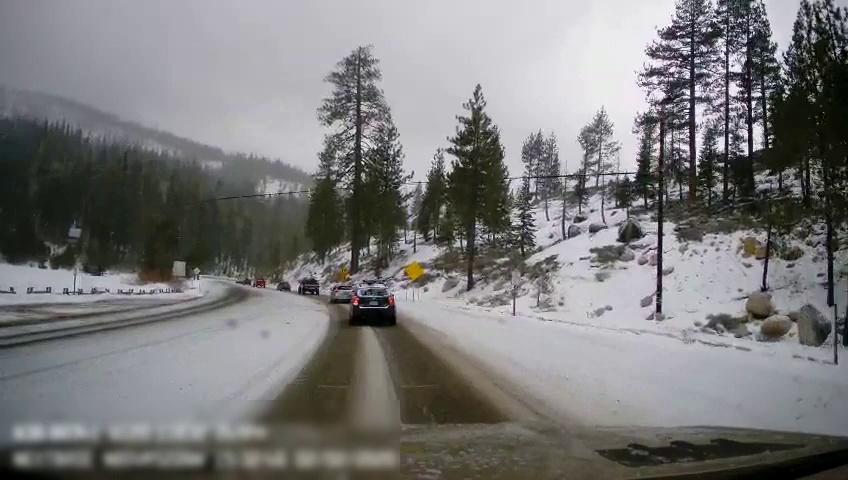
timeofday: Day
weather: Snowy
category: Drivable Space
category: Vehicles | Car
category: Vehicles | Truck
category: Vehicles | Car
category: Traffic | Signs
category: Traffic | Signs